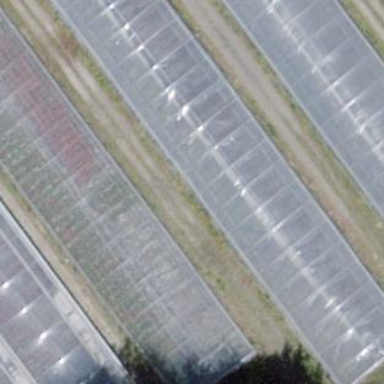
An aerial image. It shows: Greenhouse used for horticulture purposes.